Chest X-ray. View position: PA
Patient age: 52
Patient sex: F
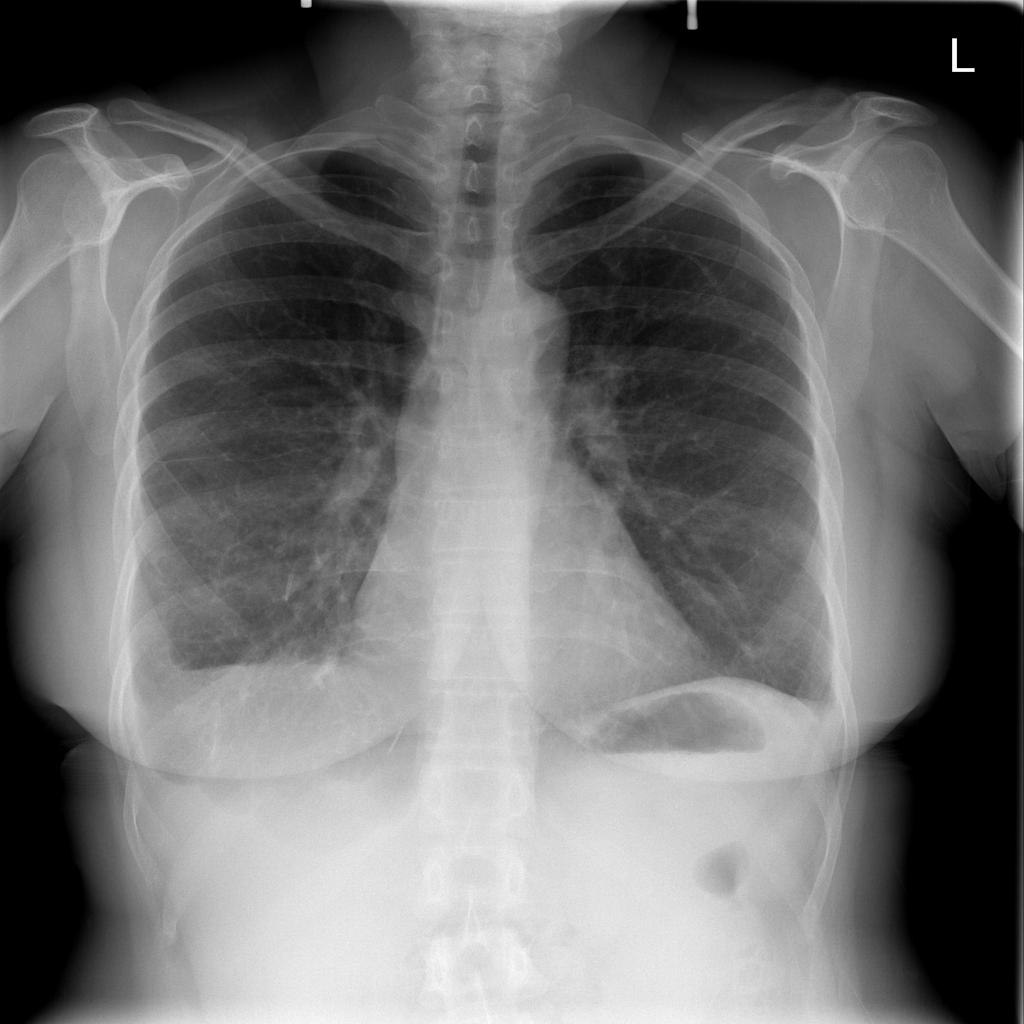
Finding: Pneumothorax